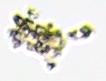
Label: Detritus